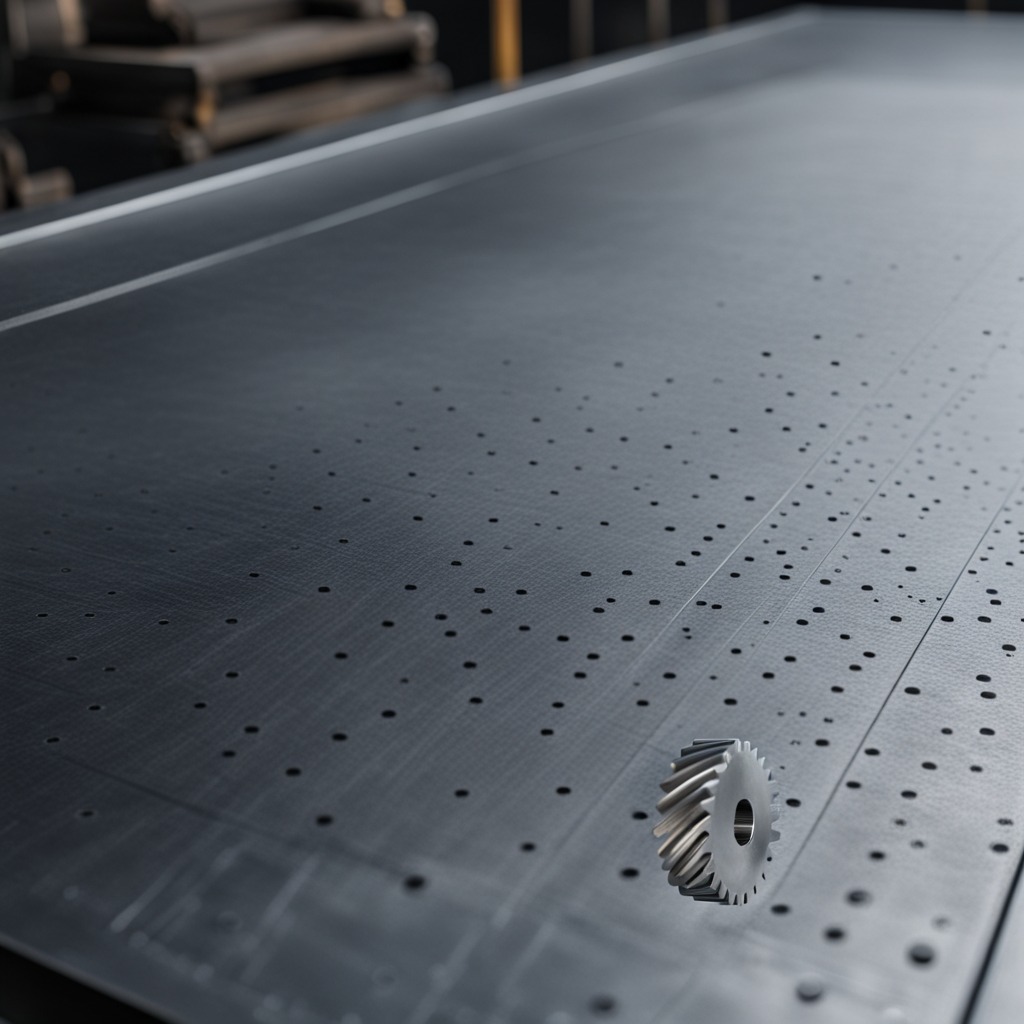
A steel gear with teeth lies on the cold steel table in a mining workshop.